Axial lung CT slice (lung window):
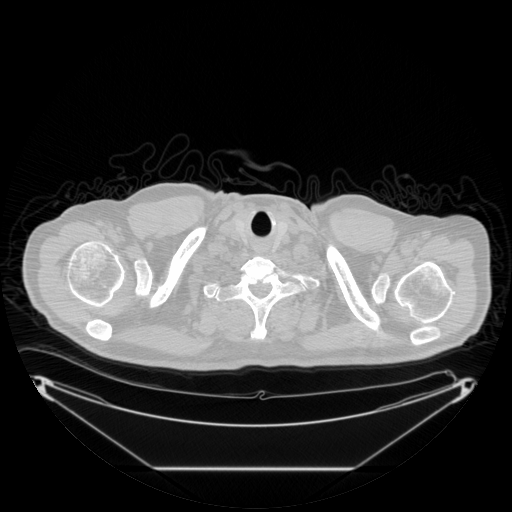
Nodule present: no